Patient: sex M, age 66
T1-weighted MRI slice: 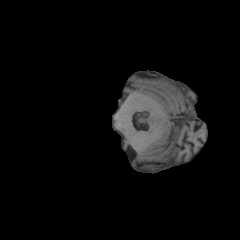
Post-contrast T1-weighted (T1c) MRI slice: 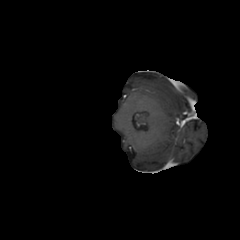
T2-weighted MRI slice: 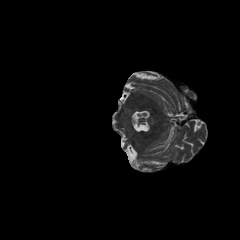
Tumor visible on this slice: no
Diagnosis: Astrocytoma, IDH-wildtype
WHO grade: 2